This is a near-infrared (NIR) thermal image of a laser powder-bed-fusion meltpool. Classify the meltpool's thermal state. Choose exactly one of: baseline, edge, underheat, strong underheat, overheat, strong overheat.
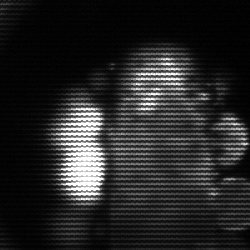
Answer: strong underheat